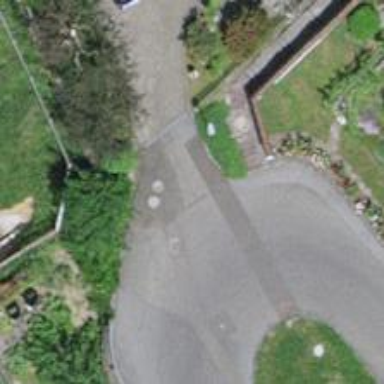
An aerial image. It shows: Road with steps.